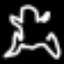
Label: frog